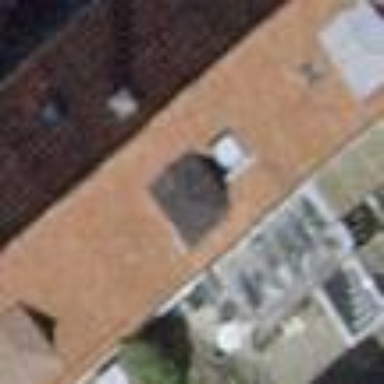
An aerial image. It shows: House with gabled roof made of tiles. The roof orientation is across the building.